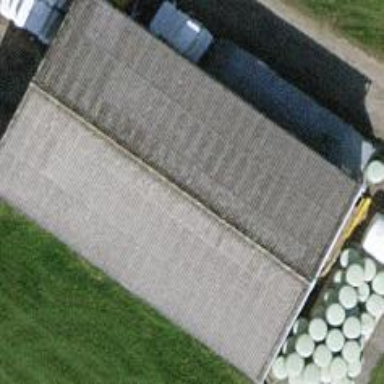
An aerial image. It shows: Farm auxiliary building.